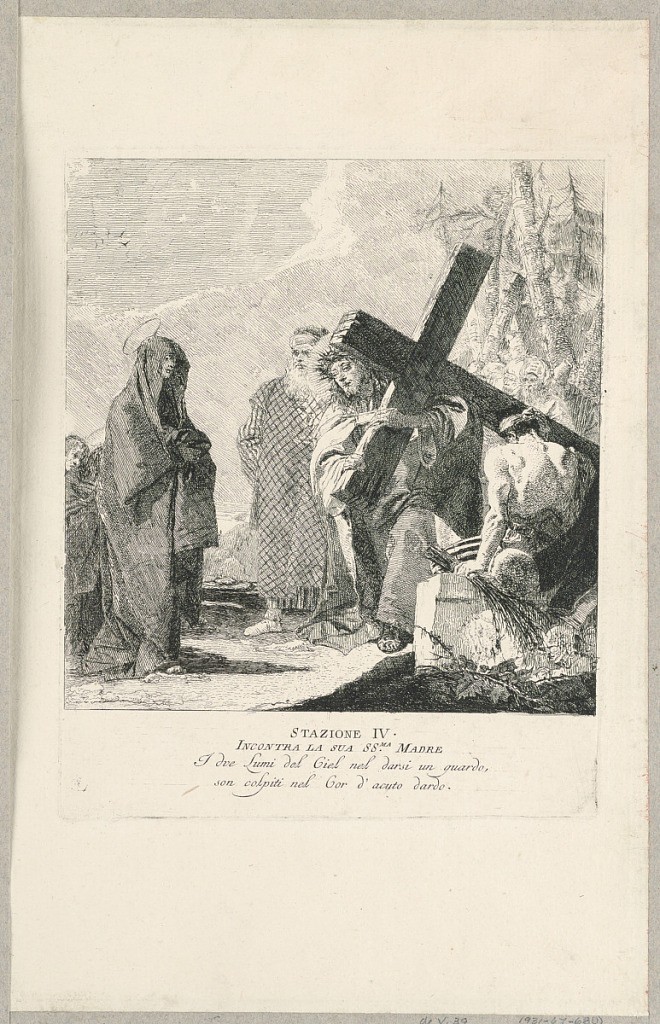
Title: Via crucis - Station IV, He Meets His Mother
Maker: Giovanni Domenico Tiepolo, Italian, 1727 – 1804
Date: ca. 1749
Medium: Etching on cream laid paper
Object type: Print
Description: First state